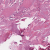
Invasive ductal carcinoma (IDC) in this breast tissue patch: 0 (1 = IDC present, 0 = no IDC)